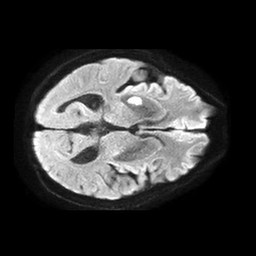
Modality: TRACE
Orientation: axial
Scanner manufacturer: philips
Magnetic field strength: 1.5 T
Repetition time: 4.6 s
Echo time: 0.08631 s